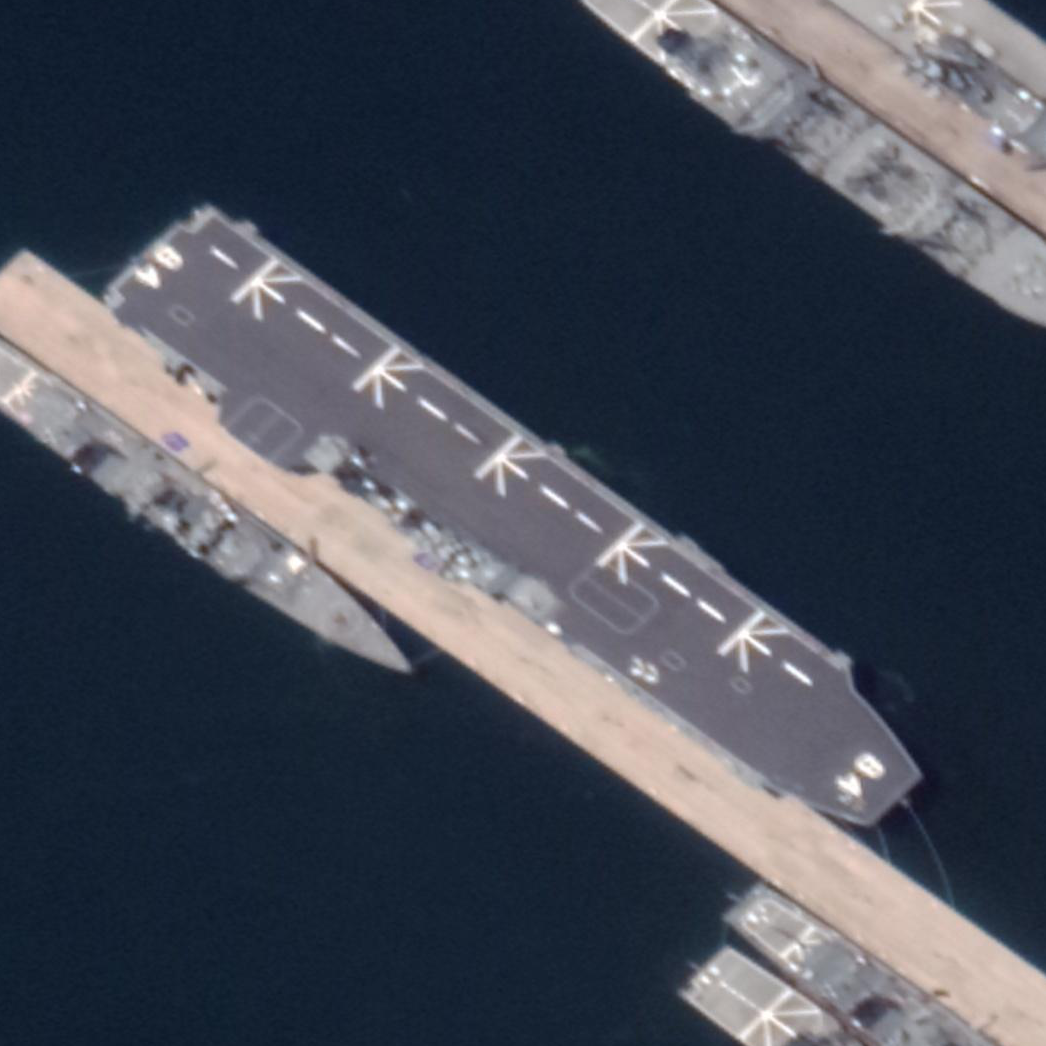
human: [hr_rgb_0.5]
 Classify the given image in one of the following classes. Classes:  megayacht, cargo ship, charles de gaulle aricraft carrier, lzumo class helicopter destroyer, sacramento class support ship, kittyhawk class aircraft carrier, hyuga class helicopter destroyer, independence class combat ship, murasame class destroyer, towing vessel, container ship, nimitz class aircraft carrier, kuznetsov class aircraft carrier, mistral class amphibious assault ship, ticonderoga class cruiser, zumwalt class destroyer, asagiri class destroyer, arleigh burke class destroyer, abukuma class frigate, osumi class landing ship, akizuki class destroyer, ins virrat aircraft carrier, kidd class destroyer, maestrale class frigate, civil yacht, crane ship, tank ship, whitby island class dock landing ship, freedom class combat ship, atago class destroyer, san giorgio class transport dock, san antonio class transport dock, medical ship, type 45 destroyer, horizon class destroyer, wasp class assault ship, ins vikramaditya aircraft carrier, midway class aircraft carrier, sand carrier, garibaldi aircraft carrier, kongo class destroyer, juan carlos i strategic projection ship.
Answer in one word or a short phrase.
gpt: Lzumo class helicopter destroyer